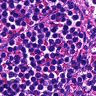
Metastatic tissue present: no